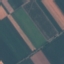
Land use / land cover class: AnnualCrop